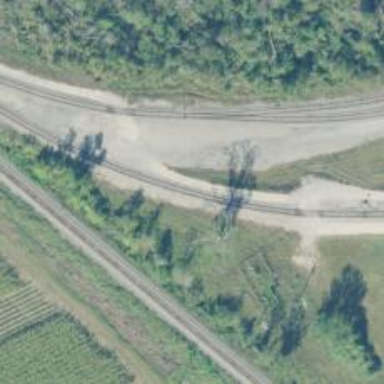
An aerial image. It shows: Rail spur service.